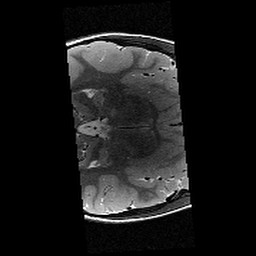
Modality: T2w
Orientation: axial
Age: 11
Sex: male
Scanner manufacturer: siemens
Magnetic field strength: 3 T
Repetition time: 9.23 s
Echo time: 0.067 s